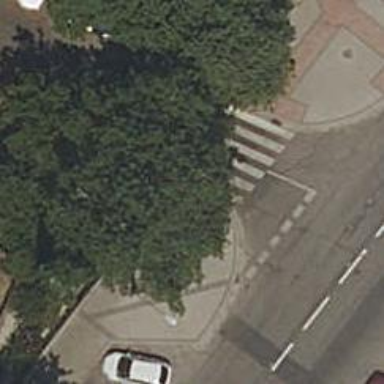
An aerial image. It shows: Uncontrolled road crossing.